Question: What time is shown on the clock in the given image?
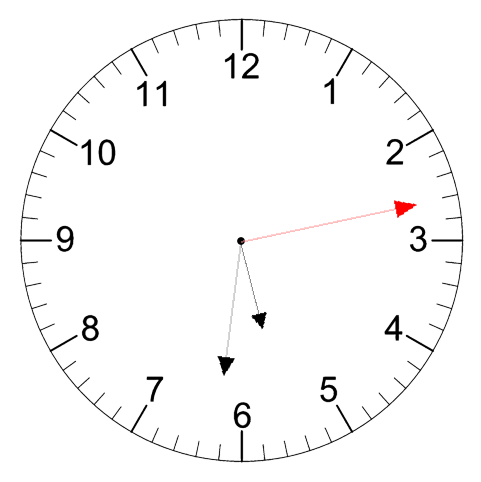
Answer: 05:31:13